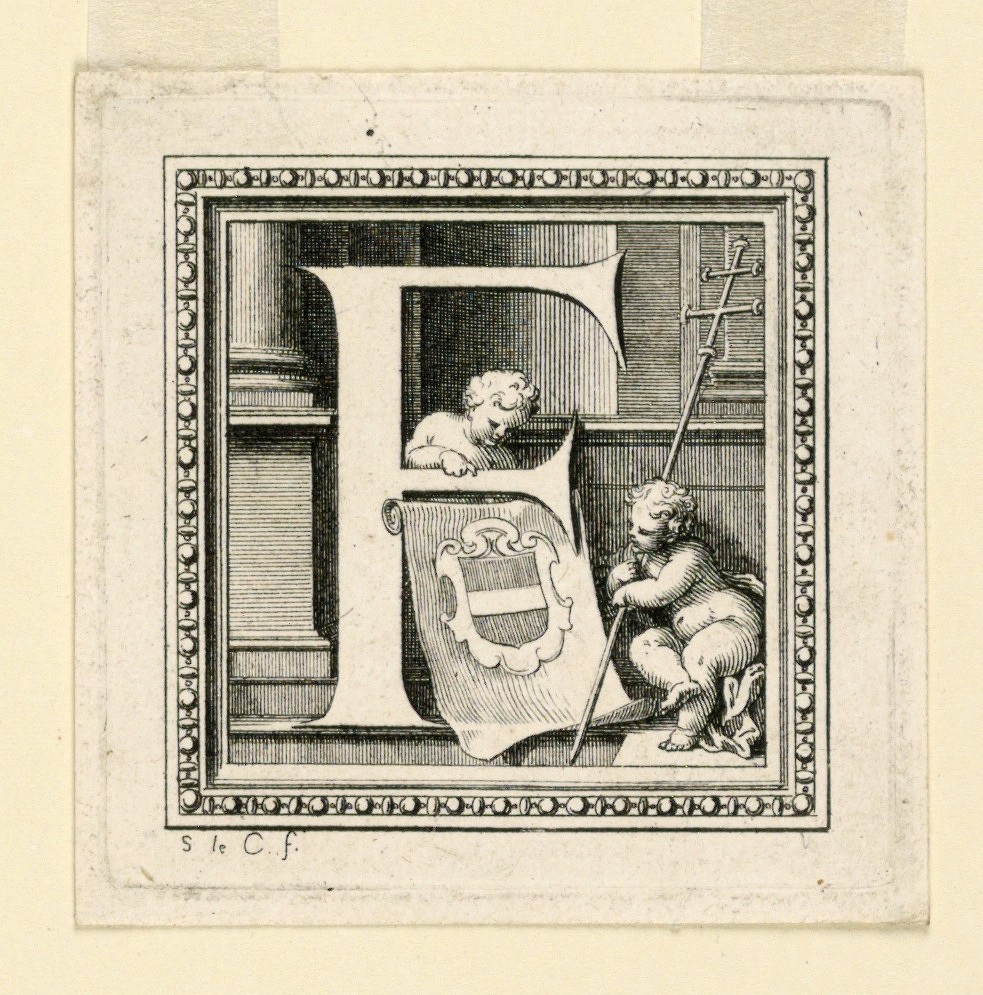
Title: Letter F, for Baluze's "Histoire générale de la Maison d'Auvergne"
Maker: Sebastien Leclerc, French, 1637–1714
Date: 1707–08
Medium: Etching on paper
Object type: Print
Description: Letter F with a coat of arms, a fess, and two putti, one of whom carries an archbishop's cross.